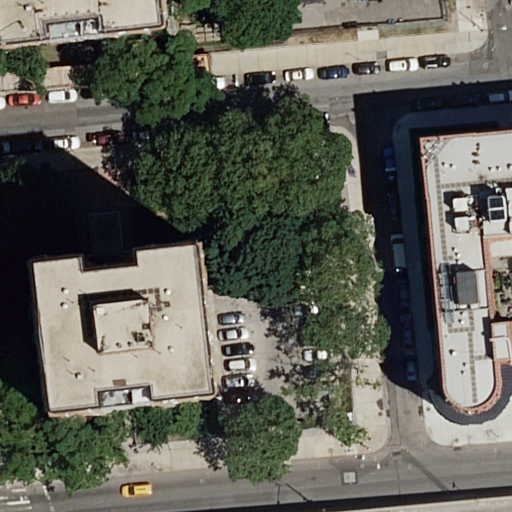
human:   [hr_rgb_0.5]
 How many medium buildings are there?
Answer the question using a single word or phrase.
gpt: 0

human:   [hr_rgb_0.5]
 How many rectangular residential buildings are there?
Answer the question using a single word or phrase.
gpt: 1

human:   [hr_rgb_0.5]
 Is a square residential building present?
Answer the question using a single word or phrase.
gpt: no

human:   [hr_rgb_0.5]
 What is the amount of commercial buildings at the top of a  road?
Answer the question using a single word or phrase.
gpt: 0

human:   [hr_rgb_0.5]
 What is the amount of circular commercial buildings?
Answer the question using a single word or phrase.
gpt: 0

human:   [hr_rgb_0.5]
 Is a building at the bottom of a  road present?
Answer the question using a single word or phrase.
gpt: yes

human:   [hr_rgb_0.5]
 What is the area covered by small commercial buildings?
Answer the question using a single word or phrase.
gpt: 0m2

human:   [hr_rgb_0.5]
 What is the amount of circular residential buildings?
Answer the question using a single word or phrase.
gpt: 0

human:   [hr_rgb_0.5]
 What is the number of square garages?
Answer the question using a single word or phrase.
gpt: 0

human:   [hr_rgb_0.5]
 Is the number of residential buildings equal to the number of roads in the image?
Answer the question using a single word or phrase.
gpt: yes

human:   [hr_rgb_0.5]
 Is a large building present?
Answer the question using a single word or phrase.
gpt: yes

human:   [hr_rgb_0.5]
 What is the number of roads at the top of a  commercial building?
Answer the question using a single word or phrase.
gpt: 0

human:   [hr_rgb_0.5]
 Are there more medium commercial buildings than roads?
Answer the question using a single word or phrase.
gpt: no

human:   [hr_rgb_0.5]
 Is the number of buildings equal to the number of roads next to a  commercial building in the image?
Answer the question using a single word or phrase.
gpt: no

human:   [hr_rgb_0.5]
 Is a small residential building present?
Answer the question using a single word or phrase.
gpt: yes

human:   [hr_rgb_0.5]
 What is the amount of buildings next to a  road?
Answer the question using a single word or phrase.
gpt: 3

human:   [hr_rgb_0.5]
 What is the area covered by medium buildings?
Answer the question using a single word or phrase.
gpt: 0m2

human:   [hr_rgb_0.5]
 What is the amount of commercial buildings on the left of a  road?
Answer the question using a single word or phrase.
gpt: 0

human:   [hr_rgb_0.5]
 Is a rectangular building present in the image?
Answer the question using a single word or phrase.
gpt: yes

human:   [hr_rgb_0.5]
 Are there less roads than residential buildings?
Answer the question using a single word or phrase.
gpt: no

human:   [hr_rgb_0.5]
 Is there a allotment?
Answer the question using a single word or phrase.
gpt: no

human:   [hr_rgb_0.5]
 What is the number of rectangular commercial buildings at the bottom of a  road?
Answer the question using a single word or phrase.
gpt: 0

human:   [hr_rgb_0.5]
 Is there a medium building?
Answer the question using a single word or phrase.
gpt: no

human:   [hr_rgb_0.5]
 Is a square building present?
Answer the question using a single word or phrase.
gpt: no

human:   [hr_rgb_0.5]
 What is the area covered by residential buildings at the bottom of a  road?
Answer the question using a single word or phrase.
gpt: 2325m2

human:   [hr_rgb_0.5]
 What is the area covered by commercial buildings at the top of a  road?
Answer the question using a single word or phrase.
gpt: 0m2

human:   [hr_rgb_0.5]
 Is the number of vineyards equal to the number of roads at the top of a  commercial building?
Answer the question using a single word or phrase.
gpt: yes

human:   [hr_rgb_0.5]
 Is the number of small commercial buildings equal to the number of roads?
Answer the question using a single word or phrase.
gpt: no

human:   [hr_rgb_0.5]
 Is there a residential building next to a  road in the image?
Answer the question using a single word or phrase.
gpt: yes

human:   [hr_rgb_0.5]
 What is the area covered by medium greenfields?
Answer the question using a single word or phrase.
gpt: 0m2

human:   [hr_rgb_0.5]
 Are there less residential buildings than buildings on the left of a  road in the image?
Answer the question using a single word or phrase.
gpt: no

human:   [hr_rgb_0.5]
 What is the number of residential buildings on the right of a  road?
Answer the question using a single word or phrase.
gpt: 1

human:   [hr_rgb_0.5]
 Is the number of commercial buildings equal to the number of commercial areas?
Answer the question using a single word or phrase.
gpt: yes

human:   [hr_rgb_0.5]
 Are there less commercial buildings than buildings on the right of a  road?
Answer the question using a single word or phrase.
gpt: yes

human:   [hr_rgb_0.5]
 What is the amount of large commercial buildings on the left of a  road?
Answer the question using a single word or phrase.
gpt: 0

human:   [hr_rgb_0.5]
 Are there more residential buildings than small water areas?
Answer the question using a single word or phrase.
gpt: yes